Question: I've got a user control with a control template to show validation errors, validation template:
'''
<ControlTemplate x:Key="TextBoxPropertyValidationTemplate">
<StackPanel>
<Border BorderBrush="Red" BorderThickness="1">
<AdornedElementPlaceholder x:Name="MyAdorner" />
</Border>
<Grid>
<Grid.ColumnDefinitions>
<ColumnDefinition Width="Auto" />
<ColumnDefinition Width="*" />
</Grid.ColumnDefinitions>
<Image Grid.Column="0" MaxHeight="16" MaxWidth="16"
Source="{Binding Source={StaticResource ValidationIcon}, Converter={StaticResource UriConverter}}"
Margin="1" RenderOptions.BitmapScalingMode="HighQuality"
VerticalAlignment="Center" HorizontalAlignment="Center" />
<TextBlock VerticalAlignment="Center" HorizontalAlignment="Left"
Text="{Binding ElementName=MyAdorner, Path=AdornedElement.(Validation.Errors)[0].ErrorContent}"
TextWrapping="Wrap" Grid.Column="1" FontSize="10" Foreground="Red" />
</Grid>
</StackPanel>
</ControlTemplate>
'''
And I can't seem to get around a rather irritating problem which looks like this:

I've been trying to play around with margins on the user control and on the template also some Height=Auto etc but all these don't really help. Any ideas anyone?
If that helps the main user control (which nests the ones with validation) is in a TabItem with a AdornerDecorator.
Any help appreciated.
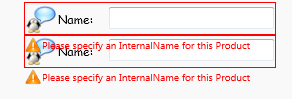
Answer: I'd say this is because your error message is on the 'AdornerLayer', which doesn't participate in the same layout as your control. <URL> "rendering of an adorner is independent from rendering of the UIElement that the adorner is bound to." and that is why the message is just put on top of everything.
You could put the error text into the original template, hide it based on 'Validation.HasError' and include it in the layout process that way.
But changing the layout of the control might not be the best way to go if a validation error occurs. You might consider providing additional information in a ToolTip.